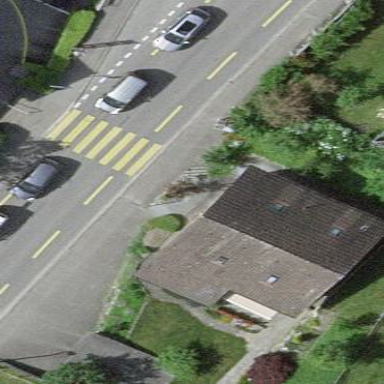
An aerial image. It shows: Residential building.